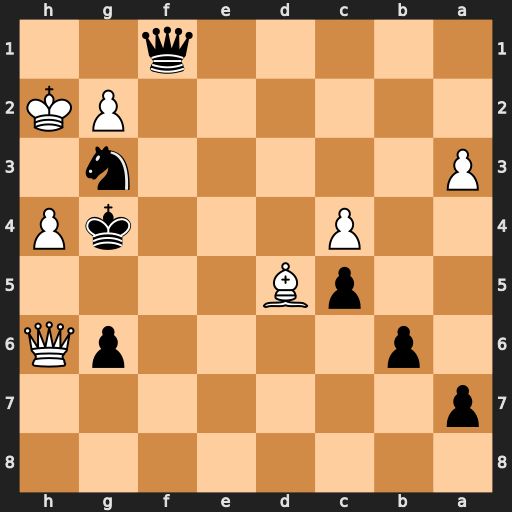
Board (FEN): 8/p7/1p4pQ/2pB4/2P3kP/P5n1/6PK/5q2
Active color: b
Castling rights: -
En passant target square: -
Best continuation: Qh1#